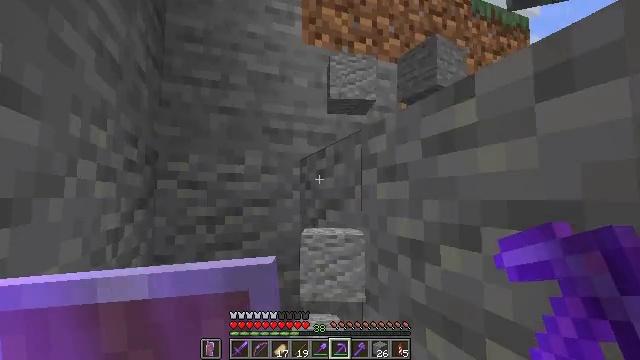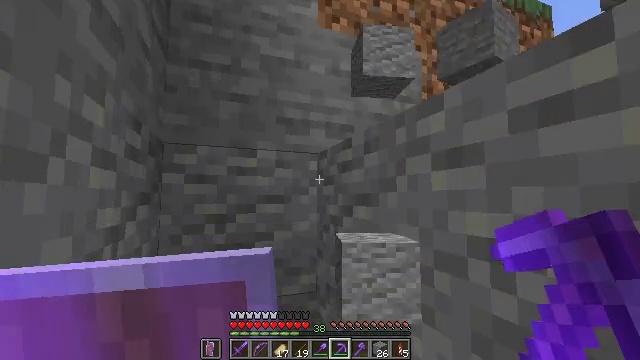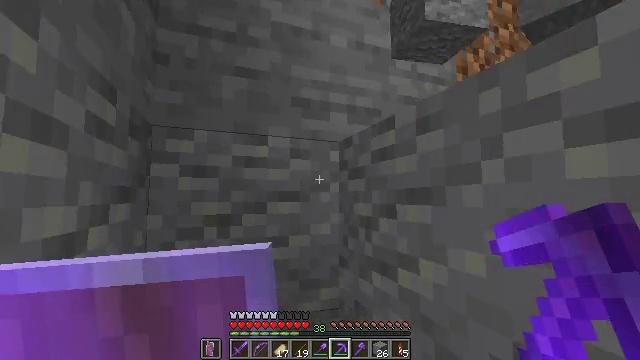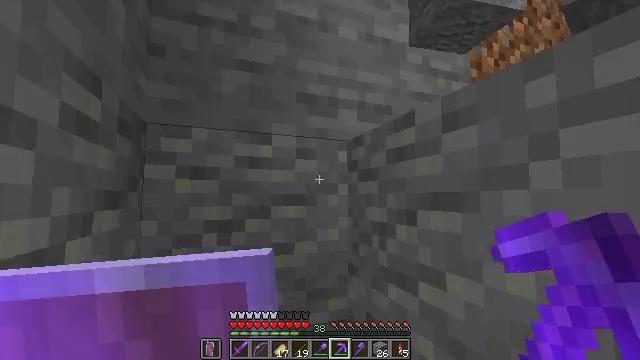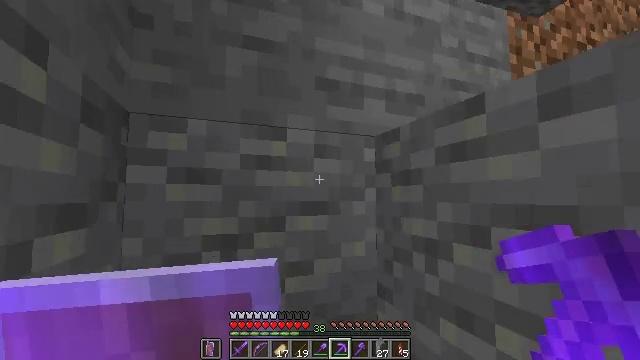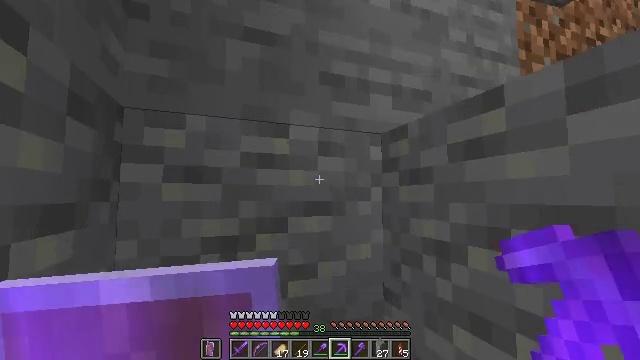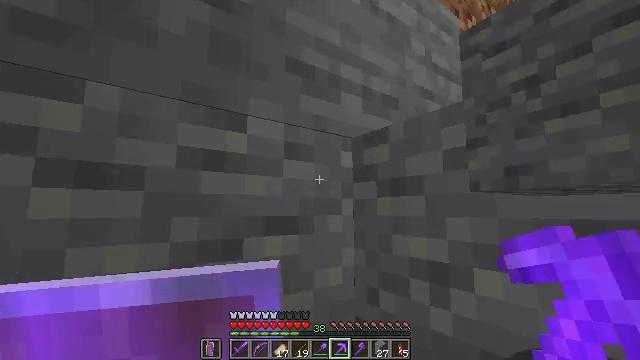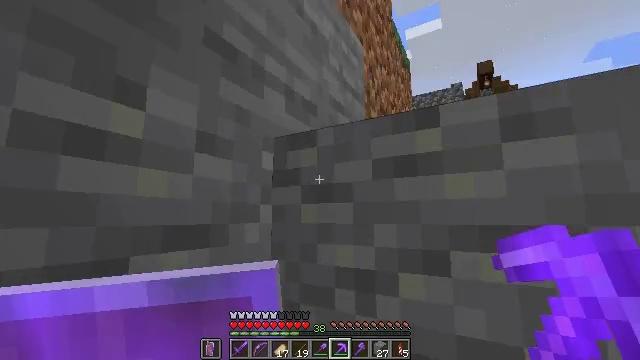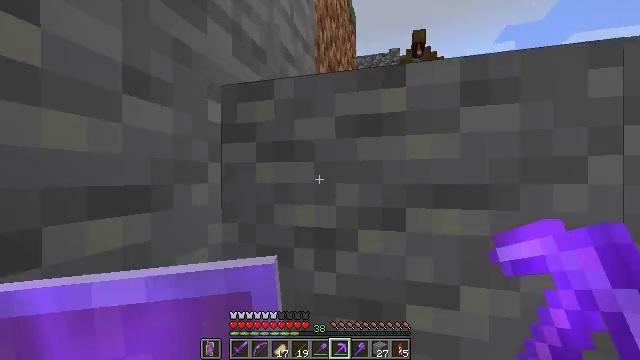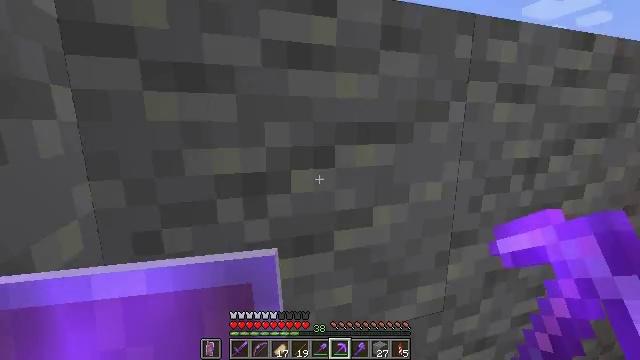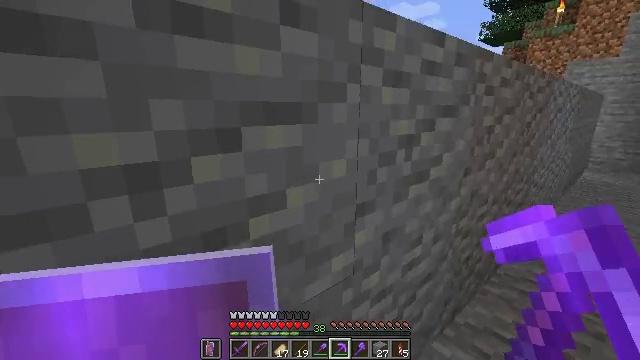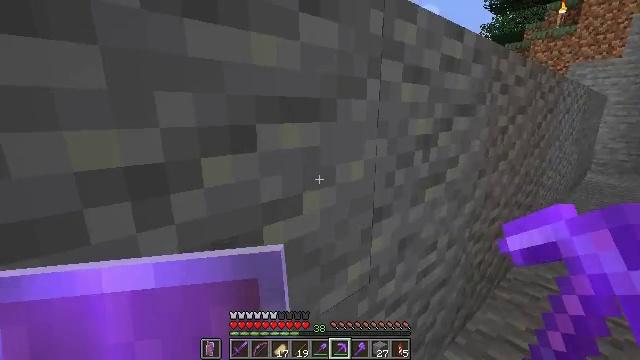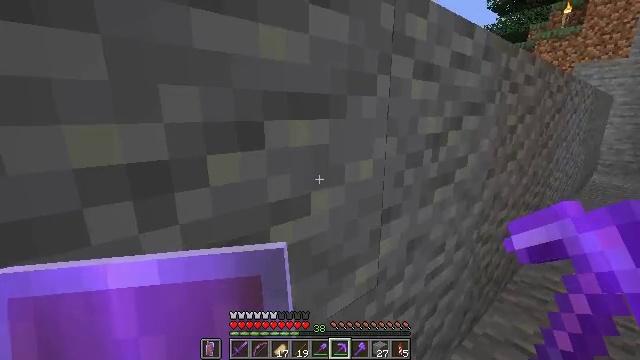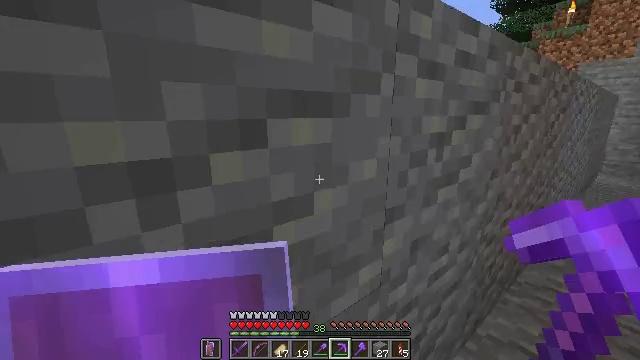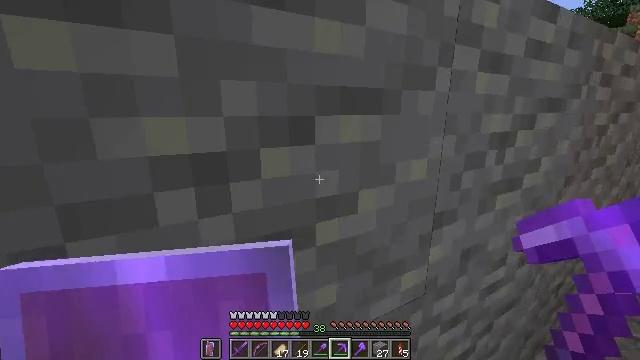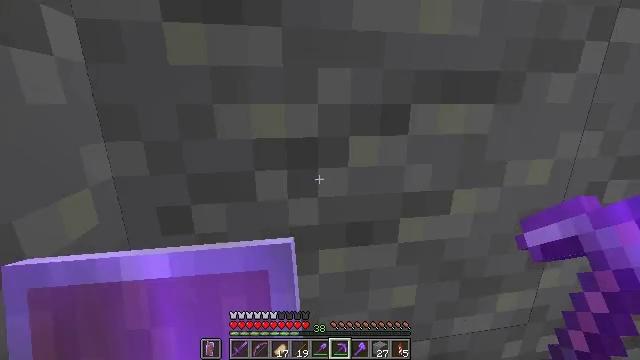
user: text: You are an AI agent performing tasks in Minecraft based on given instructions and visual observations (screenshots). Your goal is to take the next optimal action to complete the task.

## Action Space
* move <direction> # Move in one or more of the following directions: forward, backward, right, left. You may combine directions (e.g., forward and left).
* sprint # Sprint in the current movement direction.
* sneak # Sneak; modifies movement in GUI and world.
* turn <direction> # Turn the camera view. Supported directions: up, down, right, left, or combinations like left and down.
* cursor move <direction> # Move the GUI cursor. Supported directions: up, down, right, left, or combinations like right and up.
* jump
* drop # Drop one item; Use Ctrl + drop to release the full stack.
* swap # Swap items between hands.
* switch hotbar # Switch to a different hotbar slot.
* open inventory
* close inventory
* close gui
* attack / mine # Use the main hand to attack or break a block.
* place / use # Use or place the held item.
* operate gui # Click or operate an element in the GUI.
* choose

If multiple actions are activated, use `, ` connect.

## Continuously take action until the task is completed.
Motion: motion action
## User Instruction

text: Collect andesite by mining it.
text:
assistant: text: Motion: move forward and move left
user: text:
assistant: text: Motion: move forward and move left
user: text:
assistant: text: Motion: move forward and move left
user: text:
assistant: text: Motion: move forward and move left
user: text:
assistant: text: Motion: move left
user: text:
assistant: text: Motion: move left, turn right and up
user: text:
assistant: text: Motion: move left, turn right and up
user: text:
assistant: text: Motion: move left, turn right and down
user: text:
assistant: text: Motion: move left, turn right and down
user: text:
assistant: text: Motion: move left, turn right and down
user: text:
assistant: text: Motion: no_op
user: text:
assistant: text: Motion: no_op
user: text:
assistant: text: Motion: no_op
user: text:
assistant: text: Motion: turn left
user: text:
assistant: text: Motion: turn left and down
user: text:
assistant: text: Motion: turn left
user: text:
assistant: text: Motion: no_op
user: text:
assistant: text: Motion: no_op
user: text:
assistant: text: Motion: no_op
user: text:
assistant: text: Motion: no_op
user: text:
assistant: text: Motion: attack / mine
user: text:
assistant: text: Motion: move back, attack / mine
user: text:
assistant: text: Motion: move back, attack / mine
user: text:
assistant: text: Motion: move back, attack / mine
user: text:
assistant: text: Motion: move back, turn right and down, attack / mine
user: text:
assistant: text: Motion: move back, turn right and down, attack / mine
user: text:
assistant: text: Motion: attack / mine
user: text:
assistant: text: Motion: turn right and down, attack / mine
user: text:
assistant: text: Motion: turn down, attack / mine
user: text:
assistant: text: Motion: attack / mine